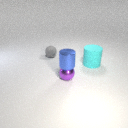
small purple metal sphere in front of small gray rubber sphere